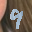
Label: 9